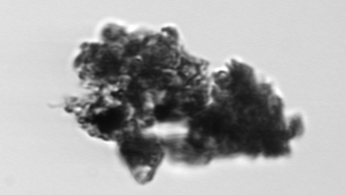
Label: detritus